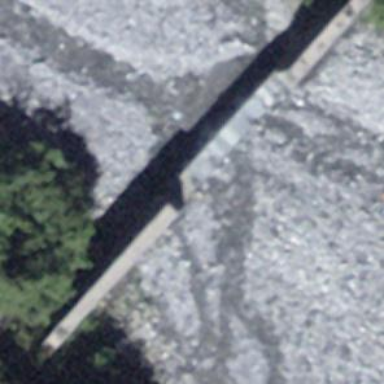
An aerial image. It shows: Check dam beside retaining wall.